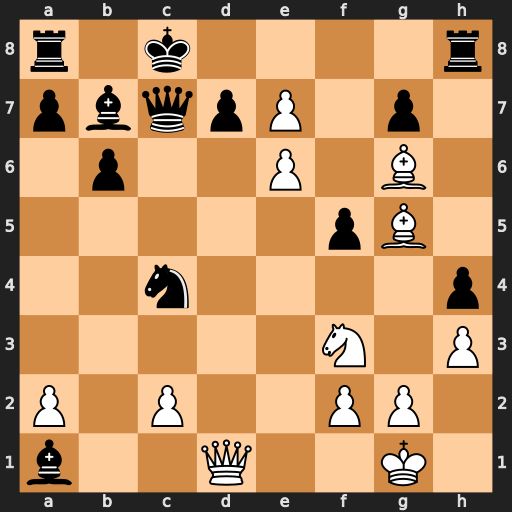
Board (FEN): r1k4r/pbqpP1p1/1p2P1B1/5pB1/2n4p/5N1P/P1P2PP1/b2Q2K1
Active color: w
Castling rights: -
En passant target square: -
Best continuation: exd7+ Qxd7 Bxf5